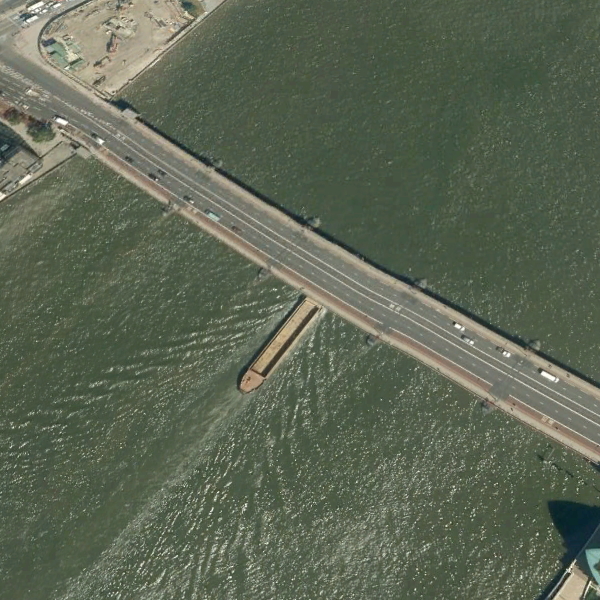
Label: Bridge